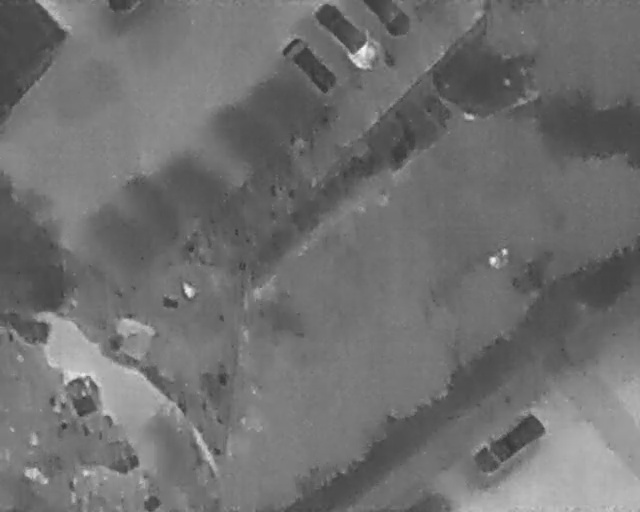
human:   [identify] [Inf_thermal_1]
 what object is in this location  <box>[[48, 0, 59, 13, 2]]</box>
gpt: <ref>1 large car at the top</ref>

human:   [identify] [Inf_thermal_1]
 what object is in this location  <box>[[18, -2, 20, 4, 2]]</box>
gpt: <ref>1 small car at the top left</ref>